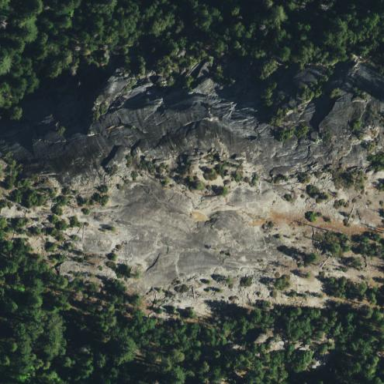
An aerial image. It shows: Landscape of bare rock.